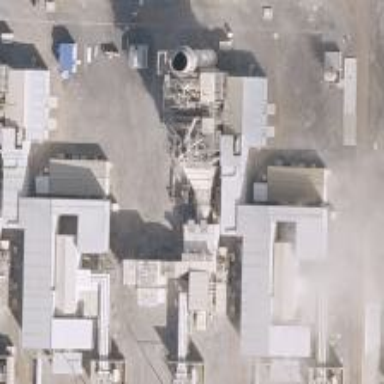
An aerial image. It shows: Gas turbine generator powered by gas.